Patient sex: M
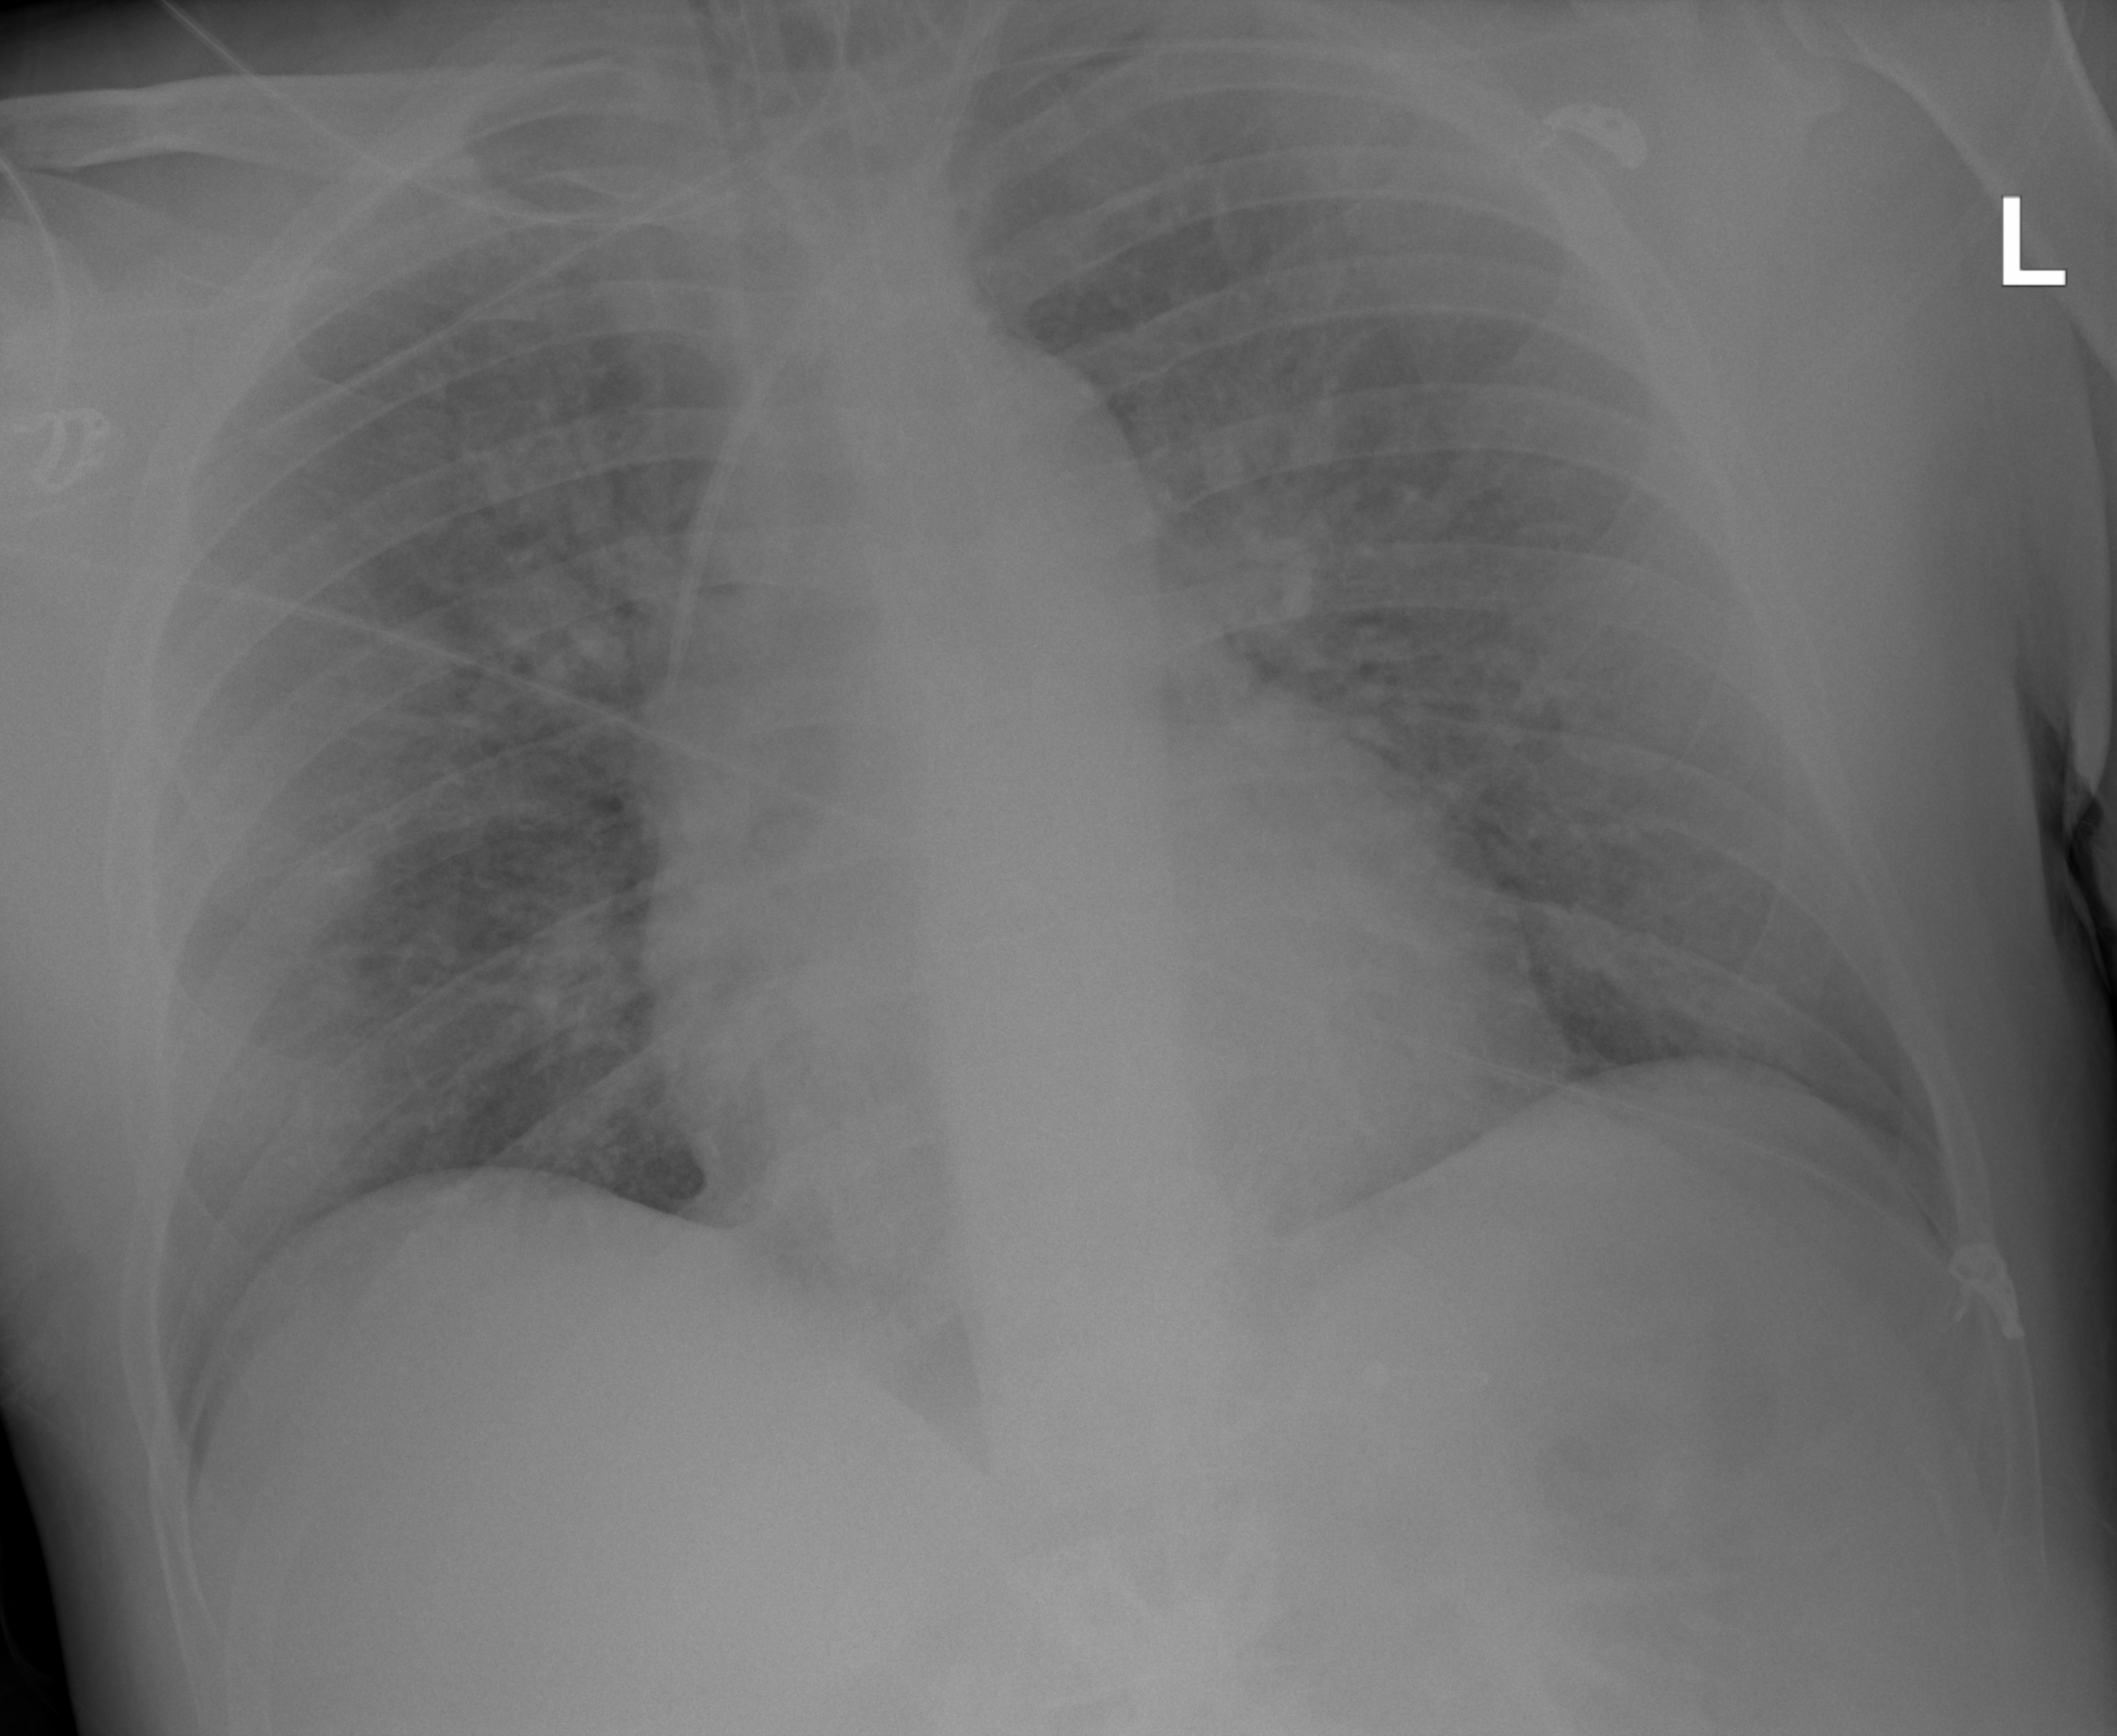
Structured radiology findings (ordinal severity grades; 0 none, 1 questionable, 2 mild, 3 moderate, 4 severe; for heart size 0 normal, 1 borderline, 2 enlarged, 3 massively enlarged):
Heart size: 0
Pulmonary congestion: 0
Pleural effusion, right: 0
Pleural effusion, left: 0
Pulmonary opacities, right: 2
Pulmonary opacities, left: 2
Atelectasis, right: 0
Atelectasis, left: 0